Question: I am trying to write and append my output to a csv file using 'R'. First, the program will write the header and then inside a for loop append the generated rows.
An example code is as follows:
'''
writeLines(text=c('Mean','Sd','
'),'file.csv',sep=',')
for(i in 1:5)
{x <- rnorm(10); dat1 <- cbind(mean(x),sd(x))
write.table(dat1,'file.csv',append=TRUE,sep=',',col.names=FALSE)
}
'''
But this shifts my first row to right by one element giving the following in csv output.
How can I avoid this? Is there another way to achieve what I am trying to do here?
Also, how do we remove the column labeling which is in this case? 'col.names=FALSE' does not seem to help. I used 'row.names=FALSE' as suggested by @Roman Lustrik. But the first row shifting problem is not yet to be addressed.

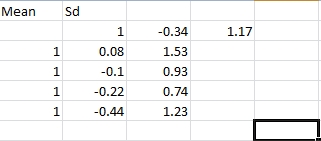
Answer: Why not use 'paste()'?
'''
writeLines(text=paste(c('Mean','Sd'),collapse=','),'file.csv',sep="
")
for(i in 1:5) {
x <- rnorm(10); dat1 <- cbind(mean(x),sd(x))
write.table(dat1, 'file.csv', append=TRUE, sep=',', row.names=FALSE, col.names=FALSE)
}
'''